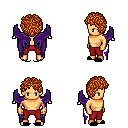
a pixel art fantasy rpg character, male body template, human, tanned skin, purple wings, red pants, dark blonde curly afro hairstyle, black slippers, four views (front, back, left, right), 2x2 character sprite sheet, small pixel art, hard edges, no anti-aliasing